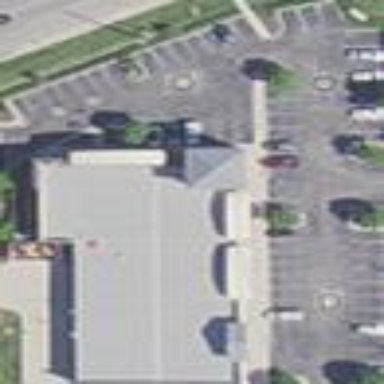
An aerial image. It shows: Parking area.